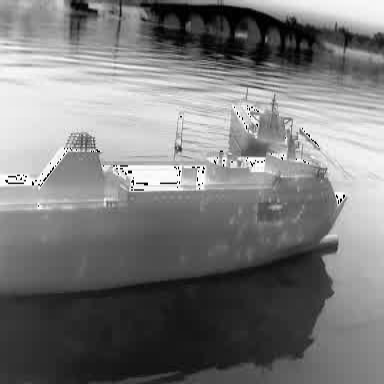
There are two objects shown in the infrared image, including a container_ship, and a liner.